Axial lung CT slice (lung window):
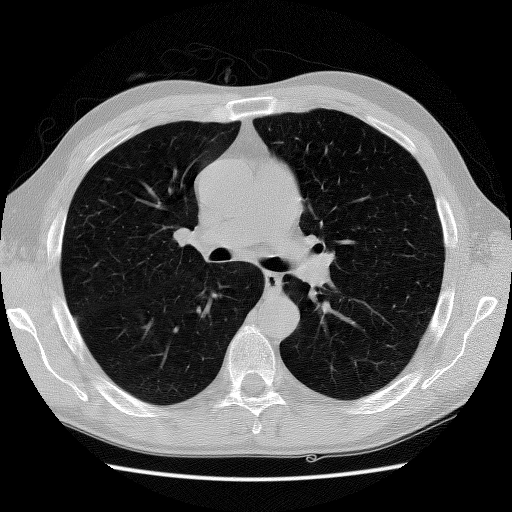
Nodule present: no